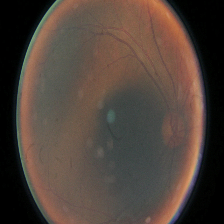
Diabetic retinopathy grade: Moderate